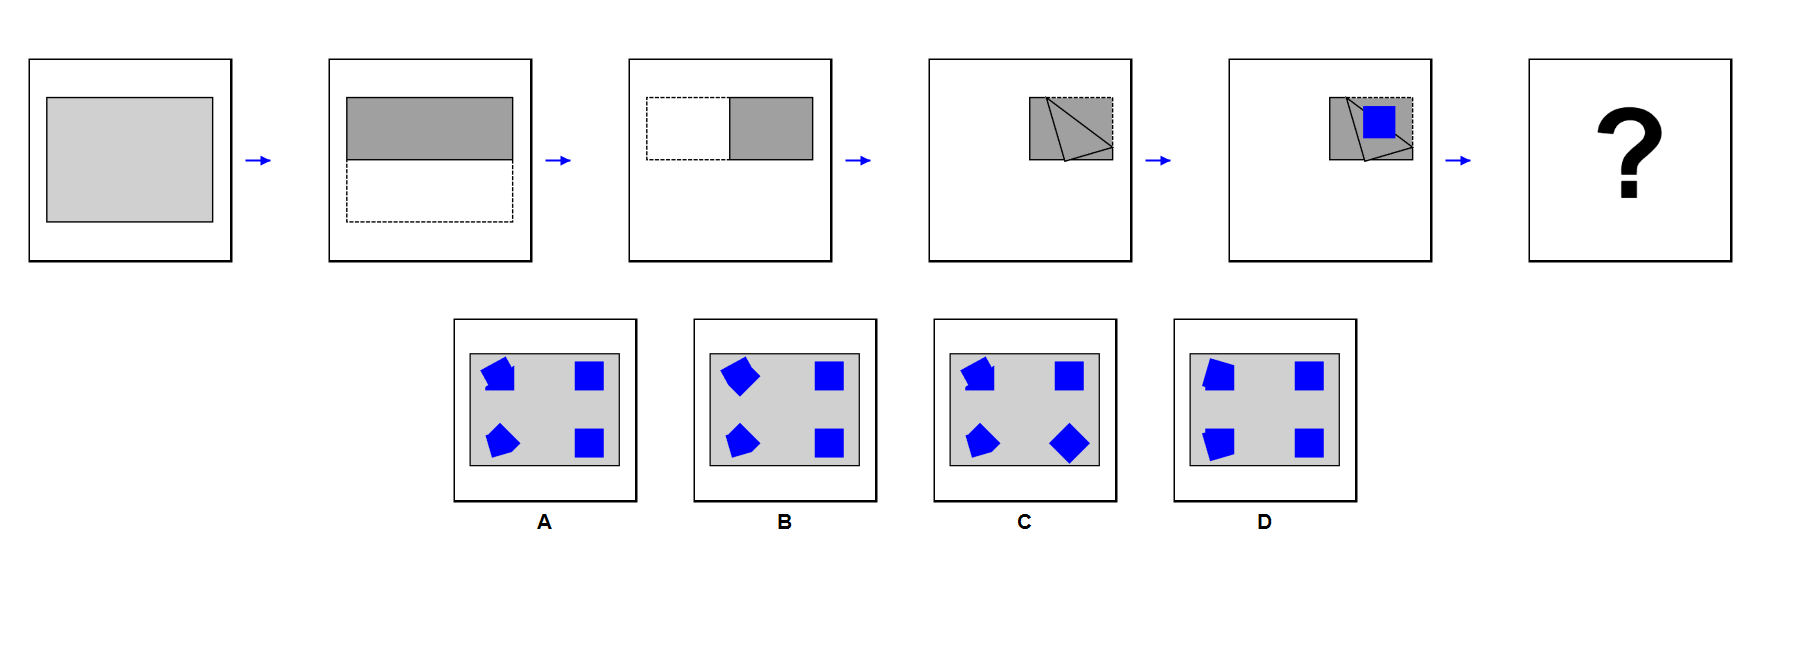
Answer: D